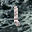
Label: 1